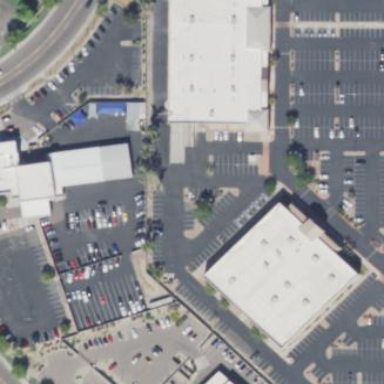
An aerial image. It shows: Fitness center building.